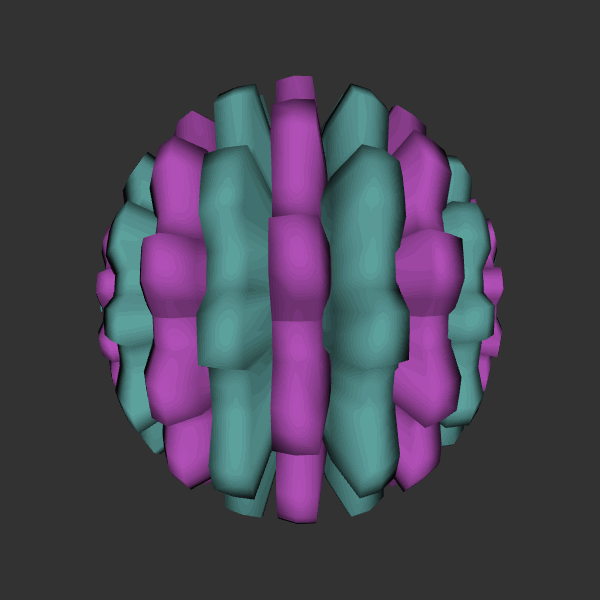
Background: dark